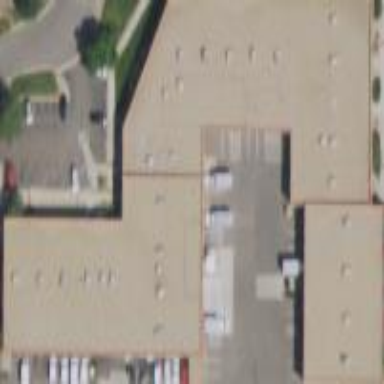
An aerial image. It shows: Commercial building.